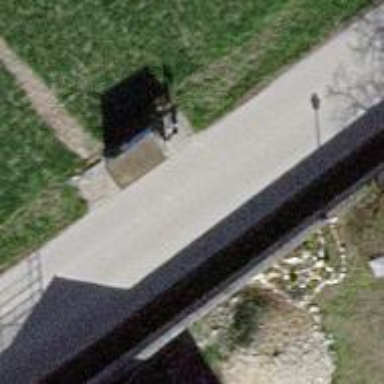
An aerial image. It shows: Bus stop with shelter for public transportation.